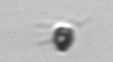
Label: Pyramimonas